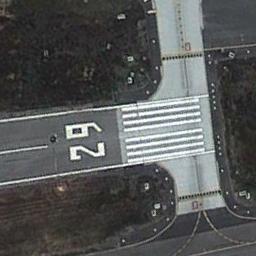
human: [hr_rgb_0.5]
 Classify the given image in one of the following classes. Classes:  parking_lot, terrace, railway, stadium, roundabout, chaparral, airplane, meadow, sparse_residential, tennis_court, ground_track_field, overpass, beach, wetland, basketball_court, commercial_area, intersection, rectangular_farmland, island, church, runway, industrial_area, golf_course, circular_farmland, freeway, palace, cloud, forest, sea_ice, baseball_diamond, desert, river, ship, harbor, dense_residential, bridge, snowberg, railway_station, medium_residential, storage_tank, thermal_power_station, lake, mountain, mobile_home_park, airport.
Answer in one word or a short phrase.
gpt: runway